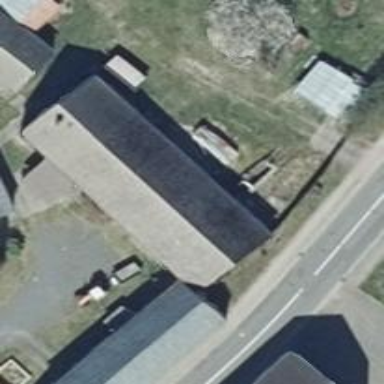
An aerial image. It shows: Gabled building with grey roof oriented along its length.